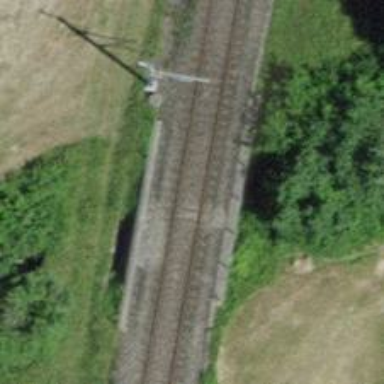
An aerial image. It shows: Railway bridge with electrified contact line. There is one track on the bridge.